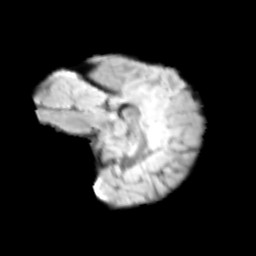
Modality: T2w
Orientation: sagittal
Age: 11
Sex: male
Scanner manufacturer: siemens
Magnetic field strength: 3 T
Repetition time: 3.8 s
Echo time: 0.07 s